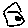
Label: house